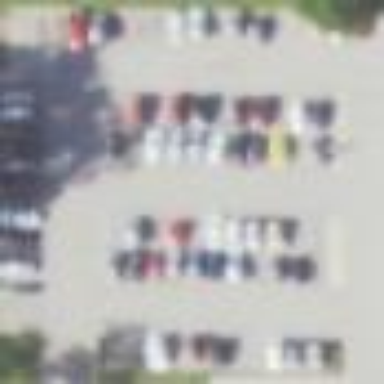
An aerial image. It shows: Public parking area.